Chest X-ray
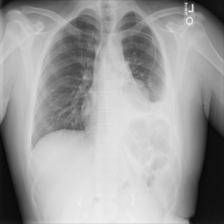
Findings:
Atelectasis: negative
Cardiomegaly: negative
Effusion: negative
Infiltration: negative
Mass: negative
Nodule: negative
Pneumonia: negative
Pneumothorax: negative
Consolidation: negative
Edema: negative
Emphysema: negative
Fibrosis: negative
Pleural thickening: negative
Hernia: negative